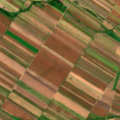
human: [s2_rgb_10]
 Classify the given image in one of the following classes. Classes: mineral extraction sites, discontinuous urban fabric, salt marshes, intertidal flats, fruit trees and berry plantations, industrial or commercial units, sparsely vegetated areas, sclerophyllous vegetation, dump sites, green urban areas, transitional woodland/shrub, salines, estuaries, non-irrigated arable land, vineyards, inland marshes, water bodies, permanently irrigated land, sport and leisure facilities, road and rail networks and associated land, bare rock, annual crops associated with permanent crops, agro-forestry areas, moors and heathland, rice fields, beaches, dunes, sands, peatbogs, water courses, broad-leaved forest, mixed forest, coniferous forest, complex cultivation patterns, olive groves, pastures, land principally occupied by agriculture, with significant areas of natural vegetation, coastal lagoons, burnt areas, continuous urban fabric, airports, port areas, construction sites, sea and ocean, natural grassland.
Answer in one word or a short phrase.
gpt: non-irrigated arable land